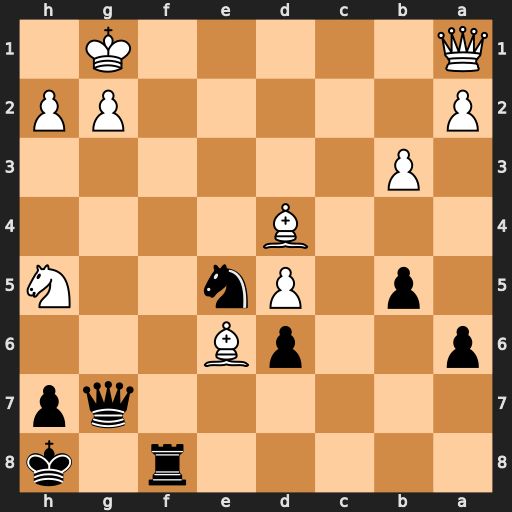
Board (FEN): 5r1k/6qp/p2pB3/1p1Pn2N/3B4/1P6/P5PP/Q5K1
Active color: b
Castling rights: -
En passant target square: -
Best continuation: Nf3+ Kh1 Qxd4 Qf1 Qh4 gxf3 Qxh5